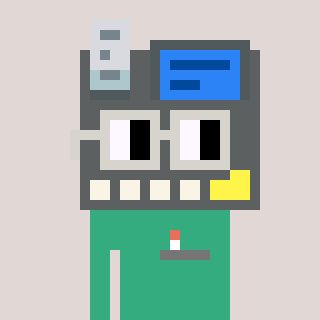
a pixel art character with square light gray glasses, a cash register-shaped head and a teal-colored body on a warm background